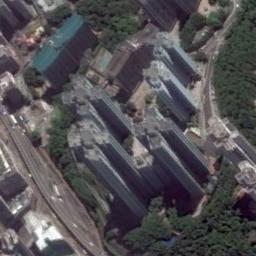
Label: commercial_area